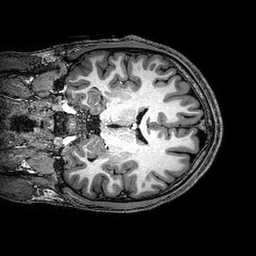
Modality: T1w
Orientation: coronal
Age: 22
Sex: male
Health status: healthy
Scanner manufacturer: philips
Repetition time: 0.008337 s
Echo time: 0.00382 s